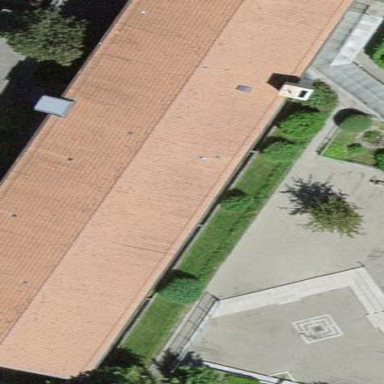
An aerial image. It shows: School building.